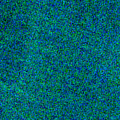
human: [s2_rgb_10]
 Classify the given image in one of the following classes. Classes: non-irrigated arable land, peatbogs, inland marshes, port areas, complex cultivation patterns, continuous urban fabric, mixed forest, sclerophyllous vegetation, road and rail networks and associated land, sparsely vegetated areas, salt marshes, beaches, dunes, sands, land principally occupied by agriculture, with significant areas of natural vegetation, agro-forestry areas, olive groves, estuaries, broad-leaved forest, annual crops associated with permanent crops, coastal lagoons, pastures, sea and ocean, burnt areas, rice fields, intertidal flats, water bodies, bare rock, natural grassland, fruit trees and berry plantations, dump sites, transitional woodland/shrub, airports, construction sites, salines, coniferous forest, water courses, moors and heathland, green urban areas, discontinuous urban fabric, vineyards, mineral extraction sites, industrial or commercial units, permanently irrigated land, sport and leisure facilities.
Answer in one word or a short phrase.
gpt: sea and ocean